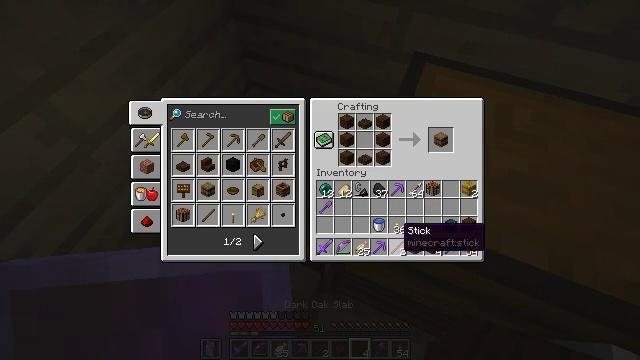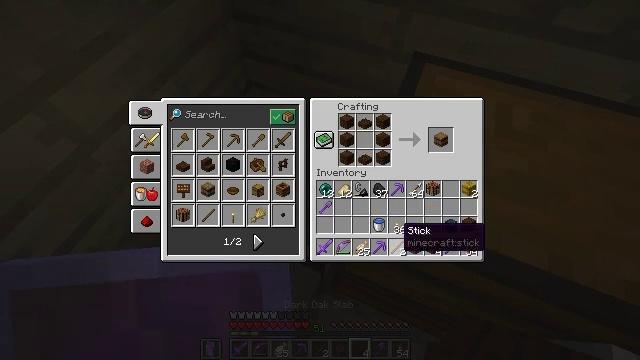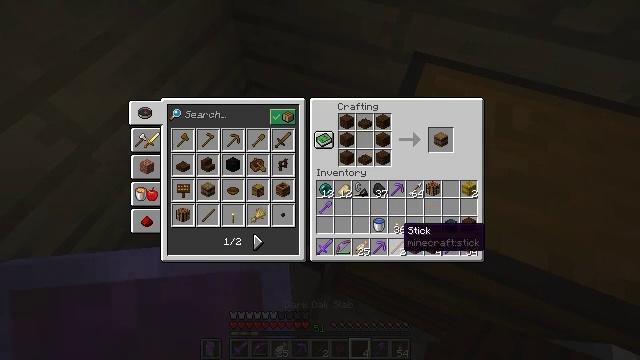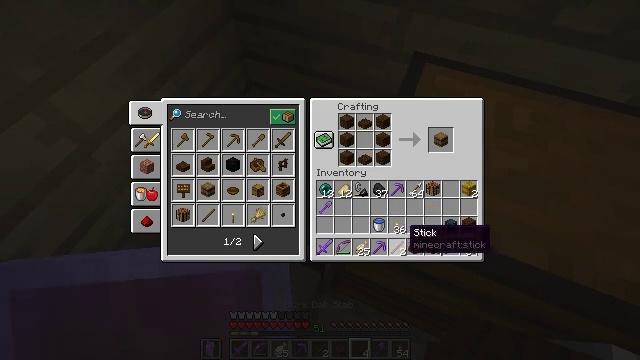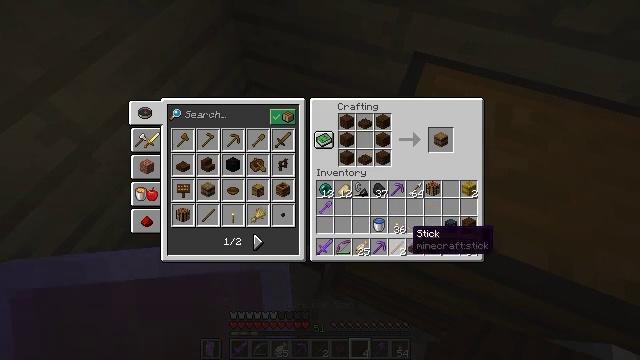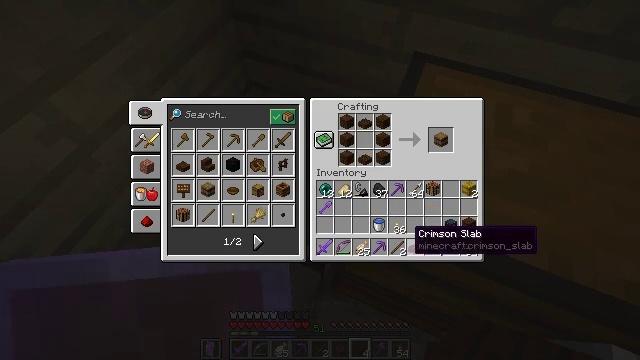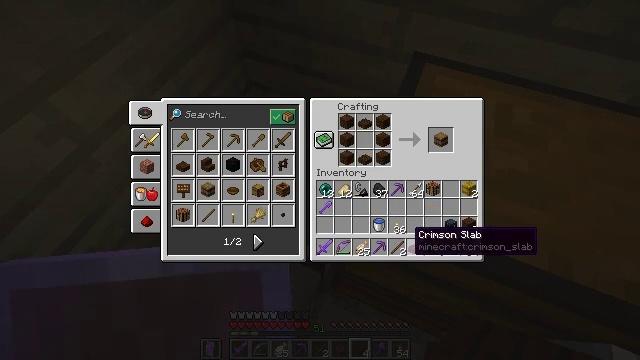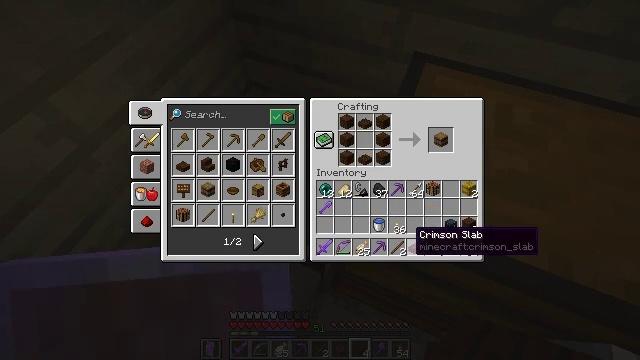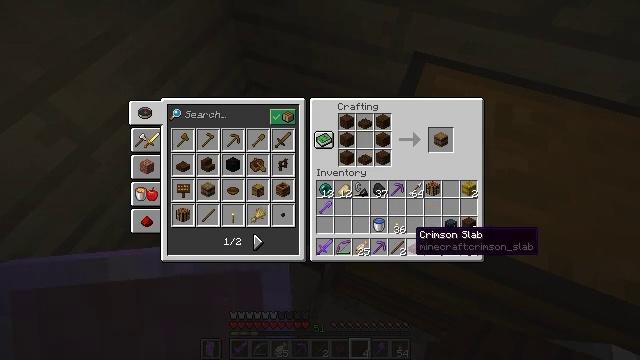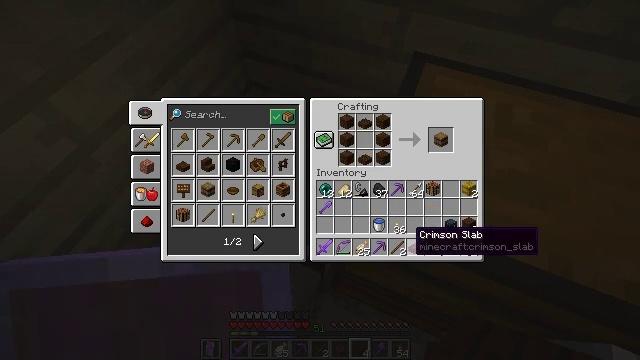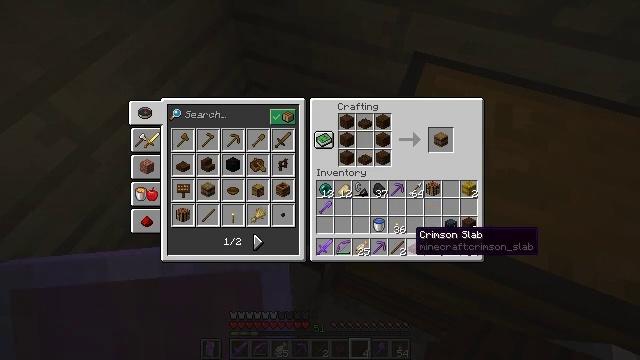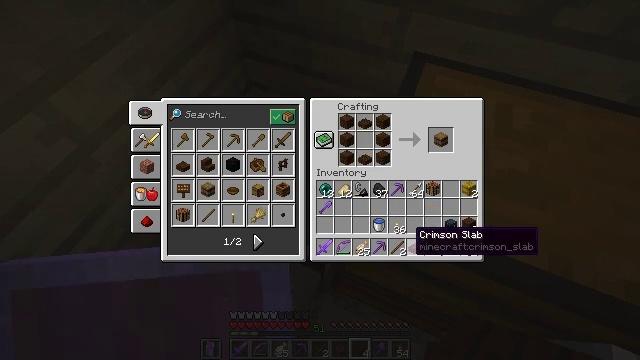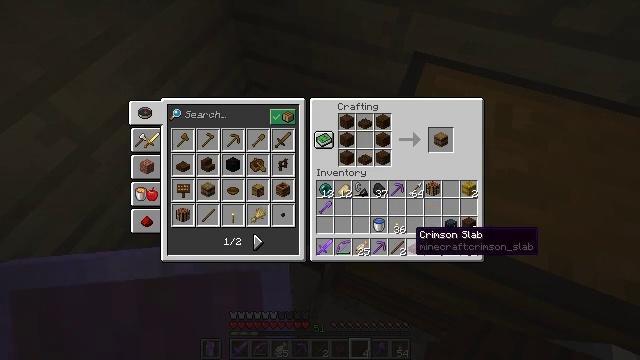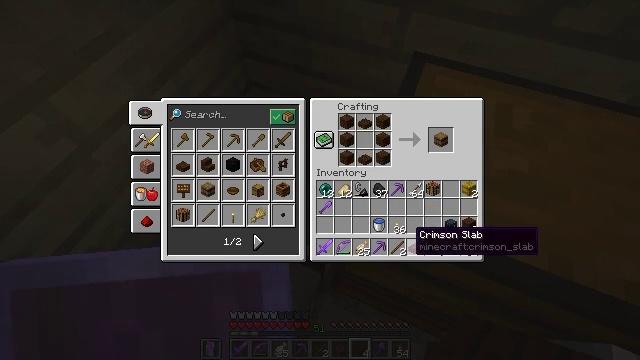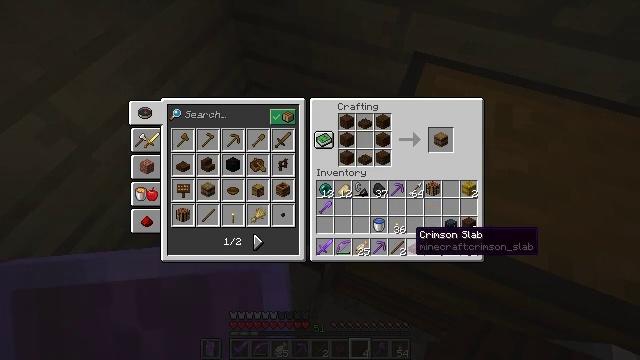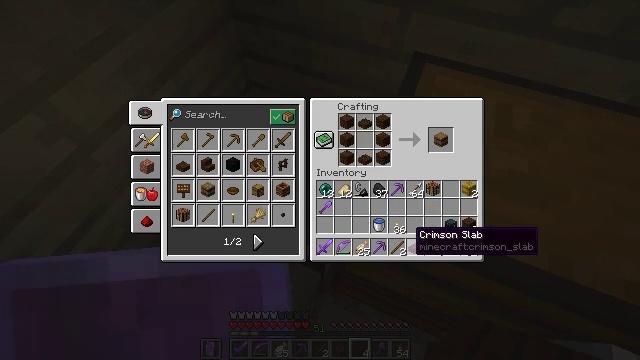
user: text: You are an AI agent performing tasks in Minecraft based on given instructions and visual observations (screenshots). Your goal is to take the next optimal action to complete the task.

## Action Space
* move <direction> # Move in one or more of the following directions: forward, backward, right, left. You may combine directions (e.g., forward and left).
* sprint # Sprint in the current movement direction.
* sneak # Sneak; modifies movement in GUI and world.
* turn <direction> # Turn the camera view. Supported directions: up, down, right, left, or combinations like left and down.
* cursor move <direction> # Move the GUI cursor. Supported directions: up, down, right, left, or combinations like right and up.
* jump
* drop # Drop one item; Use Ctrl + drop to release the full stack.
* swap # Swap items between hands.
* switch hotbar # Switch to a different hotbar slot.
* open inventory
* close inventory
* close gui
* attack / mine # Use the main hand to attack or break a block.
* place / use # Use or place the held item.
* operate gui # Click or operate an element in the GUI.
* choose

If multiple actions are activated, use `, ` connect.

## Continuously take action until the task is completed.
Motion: motion action
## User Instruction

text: Open the crafting table and craft a barrel with planks and slabs.
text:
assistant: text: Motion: no_op
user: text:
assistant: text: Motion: no_op
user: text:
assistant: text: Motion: no_op
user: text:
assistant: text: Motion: no_op
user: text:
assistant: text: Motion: no_op
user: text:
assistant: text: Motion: no_op
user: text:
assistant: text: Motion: no_op
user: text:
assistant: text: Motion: no_op
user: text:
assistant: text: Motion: no_op
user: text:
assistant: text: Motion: no_op
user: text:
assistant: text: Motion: no_op
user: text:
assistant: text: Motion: no_op
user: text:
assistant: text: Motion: no_op
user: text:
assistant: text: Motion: no_op
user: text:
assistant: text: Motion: no_op
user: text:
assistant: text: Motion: no_op
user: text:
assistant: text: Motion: no_op
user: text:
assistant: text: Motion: attack / mine
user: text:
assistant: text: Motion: attack / mine
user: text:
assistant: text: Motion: attack / mine
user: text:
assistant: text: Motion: turn up
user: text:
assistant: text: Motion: turn left and up
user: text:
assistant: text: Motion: turn left and up
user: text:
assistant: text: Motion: turn up
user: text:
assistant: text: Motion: turn up
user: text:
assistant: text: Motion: turn up
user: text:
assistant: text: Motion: turn up
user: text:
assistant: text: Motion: turn up
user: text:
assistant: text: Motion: no_op
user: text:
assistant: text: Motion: no_op